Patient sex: M
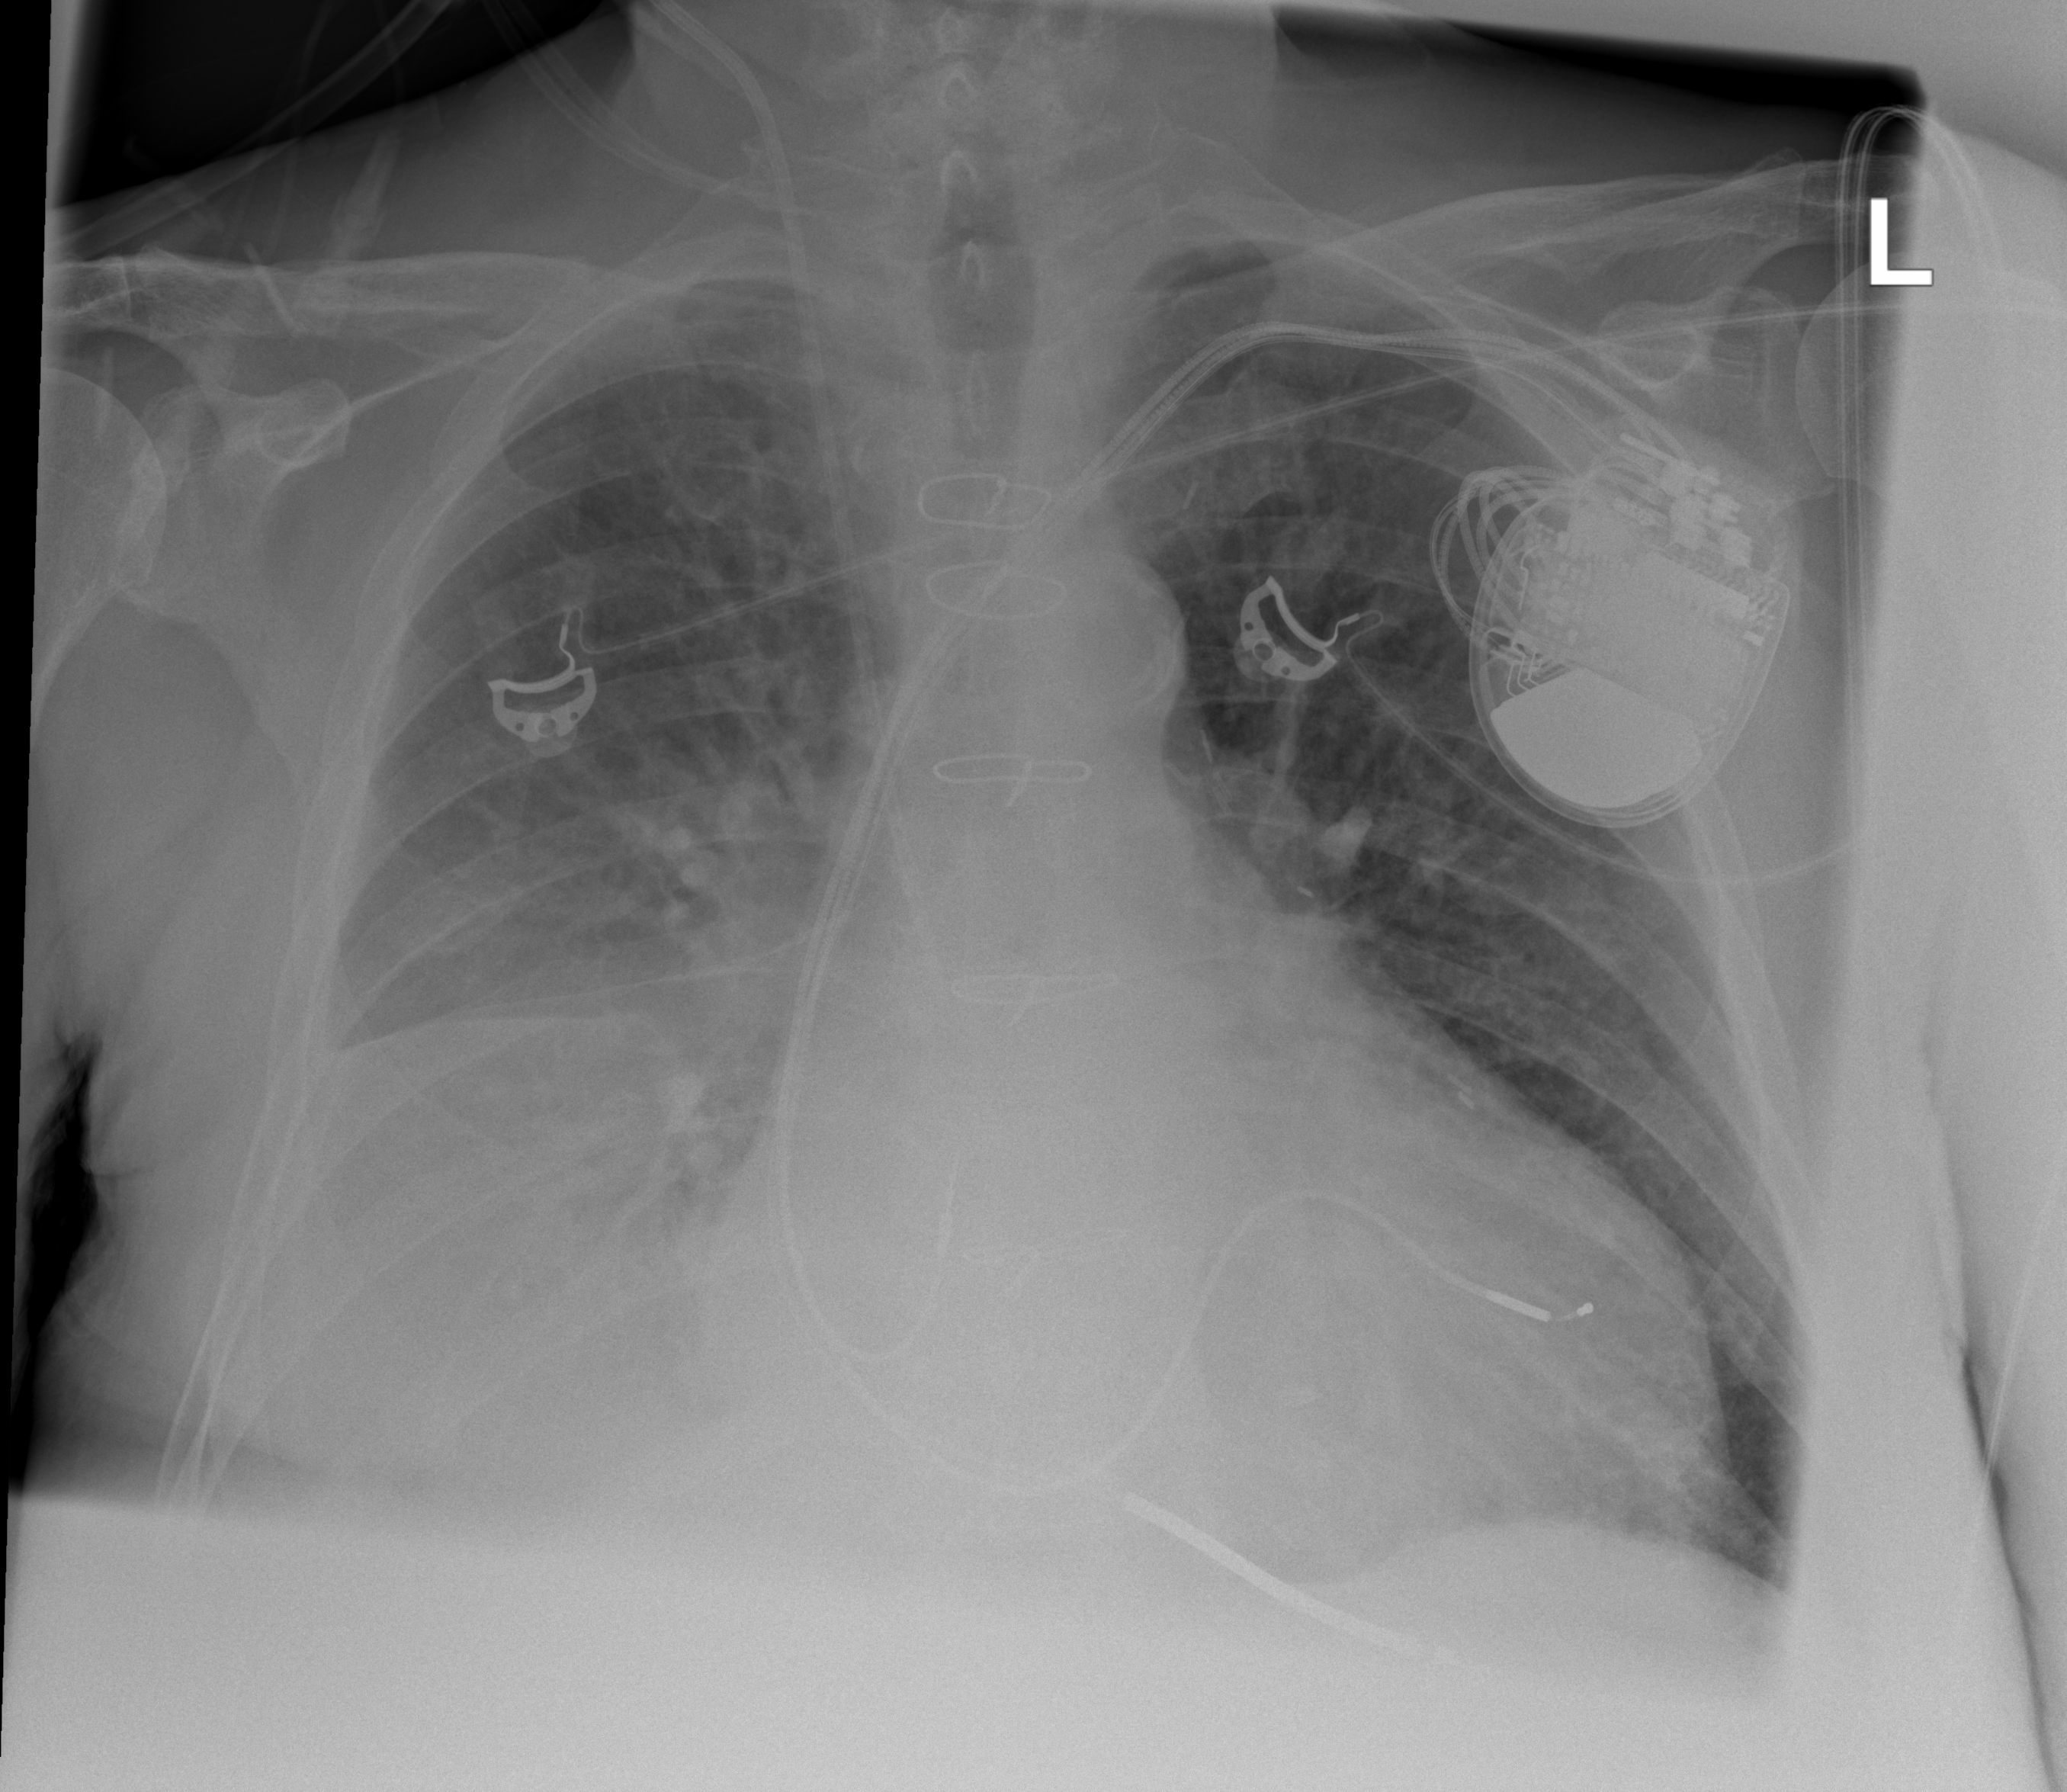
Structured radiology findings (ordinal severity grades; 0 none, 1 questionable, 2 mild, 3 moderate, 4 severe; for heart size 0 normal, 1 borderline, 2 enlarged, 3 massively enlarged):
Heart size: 2
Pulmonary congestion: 2
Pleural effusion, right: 3
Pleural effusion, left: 0
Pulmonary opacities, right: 0
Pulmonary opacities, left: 0
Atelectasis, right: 2
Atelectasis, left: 0